Field crop: maize
Growth stage: 2
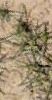
Species: salsola